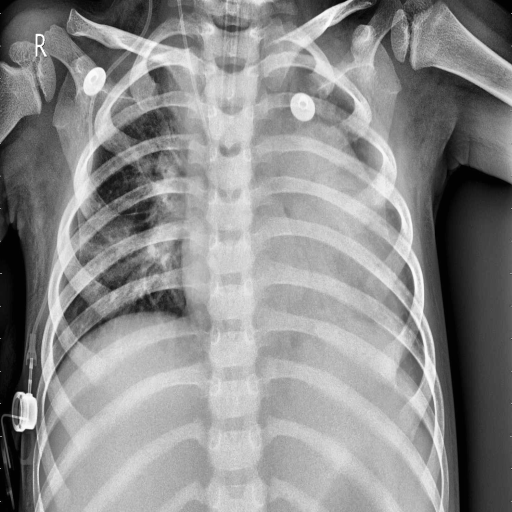
Finding: PNEUMONIA